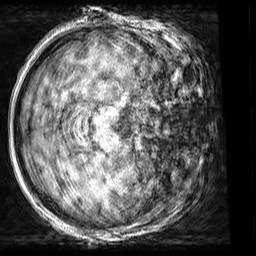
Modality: T1w
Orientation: axial
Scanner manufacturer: siemens
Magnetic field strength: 3 T
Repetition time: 2.5 s
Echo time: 0.00299 s